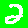
Digit: 2